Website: crate-barrel
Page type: account-selection
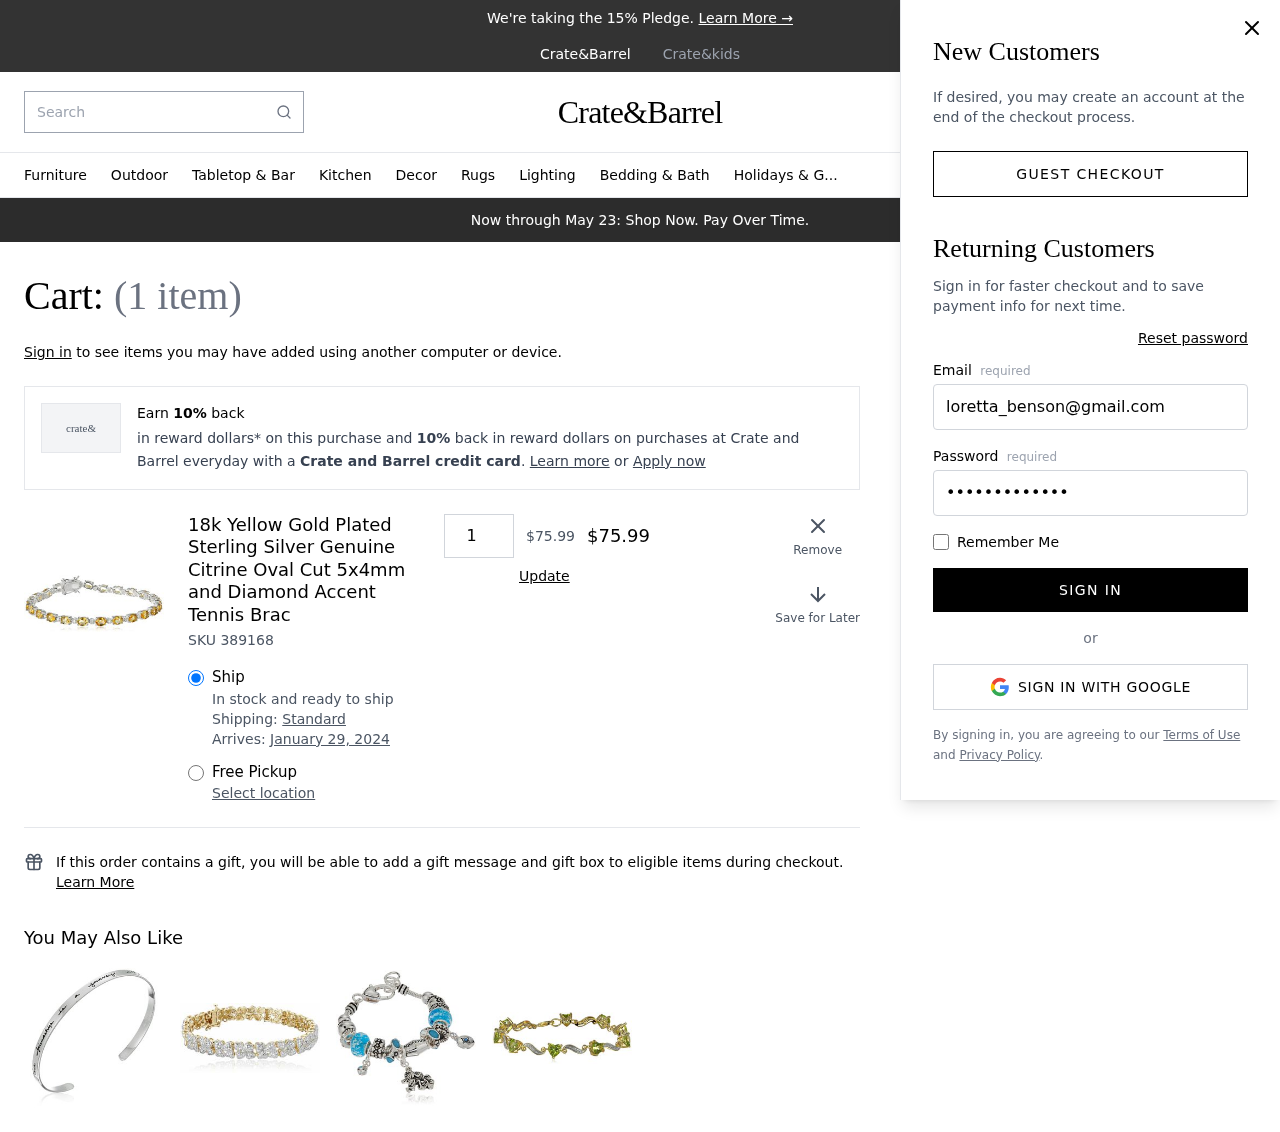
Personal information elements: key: PII_EMAIL
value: loretta_benson@gmail.com
Product elements: key: PRODUCT1_NAME
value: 18k Yellow Gold Plated Sterling Silver Genuine Citrine Oval Cut 5x4mm and Diamond Accent Tennis Brac
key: PRODUCT1_PRICE
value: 75.99
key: PRODUCT1_QUANTITY
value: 1
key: PRODUCT1_SKU
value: SKU 389168
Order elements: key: ORDER_NUM_ITEMS
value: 1
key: ORDER_DELIVERY_DATE
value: January 29, 2024
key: ORDER_SUBTOTAL
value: $75.99
Search elements: key: HEADER_SEARCH
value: Search